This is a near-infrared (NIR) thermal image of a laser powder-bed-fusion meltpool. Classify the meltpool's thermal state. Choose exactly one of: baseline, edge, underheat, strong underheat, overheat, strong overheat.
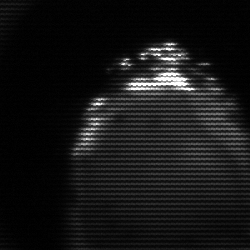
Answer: edge